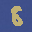
Label: 8